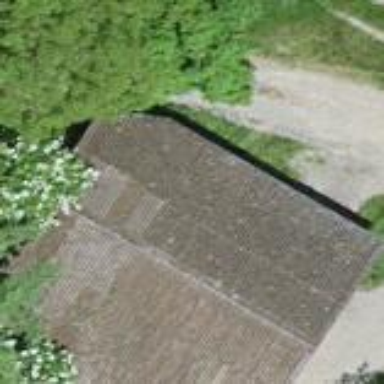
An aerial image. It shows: Barn.